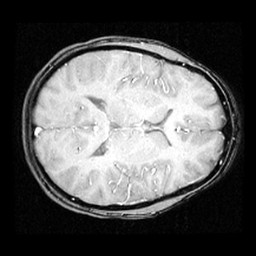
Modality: inplaneT1
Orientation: axial
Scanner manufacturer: ge
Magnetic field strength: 3 T
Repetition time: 0.2 s
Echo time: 0.0036 s